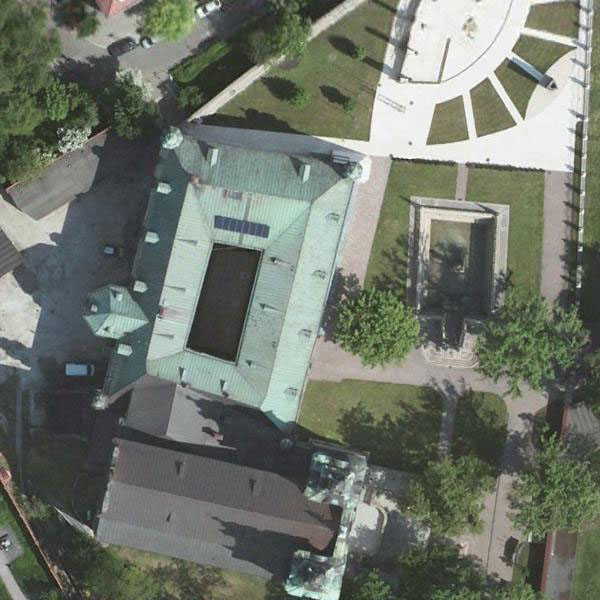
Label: Church